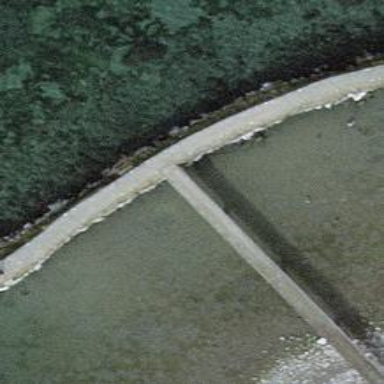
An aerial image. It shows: Breakwater structure.